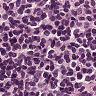
Metastatic tissue present: no